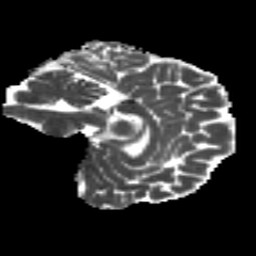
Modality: MD
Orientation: sagittal
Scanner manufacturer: siemens
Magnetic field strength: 3 T
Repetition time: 4.16 s
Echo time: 0.0806 s